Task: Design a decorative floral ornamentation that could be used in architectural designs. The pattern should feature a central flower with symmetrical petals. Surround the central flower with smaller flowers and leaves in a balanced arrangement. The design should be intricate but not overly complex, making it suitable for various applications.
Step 1730:
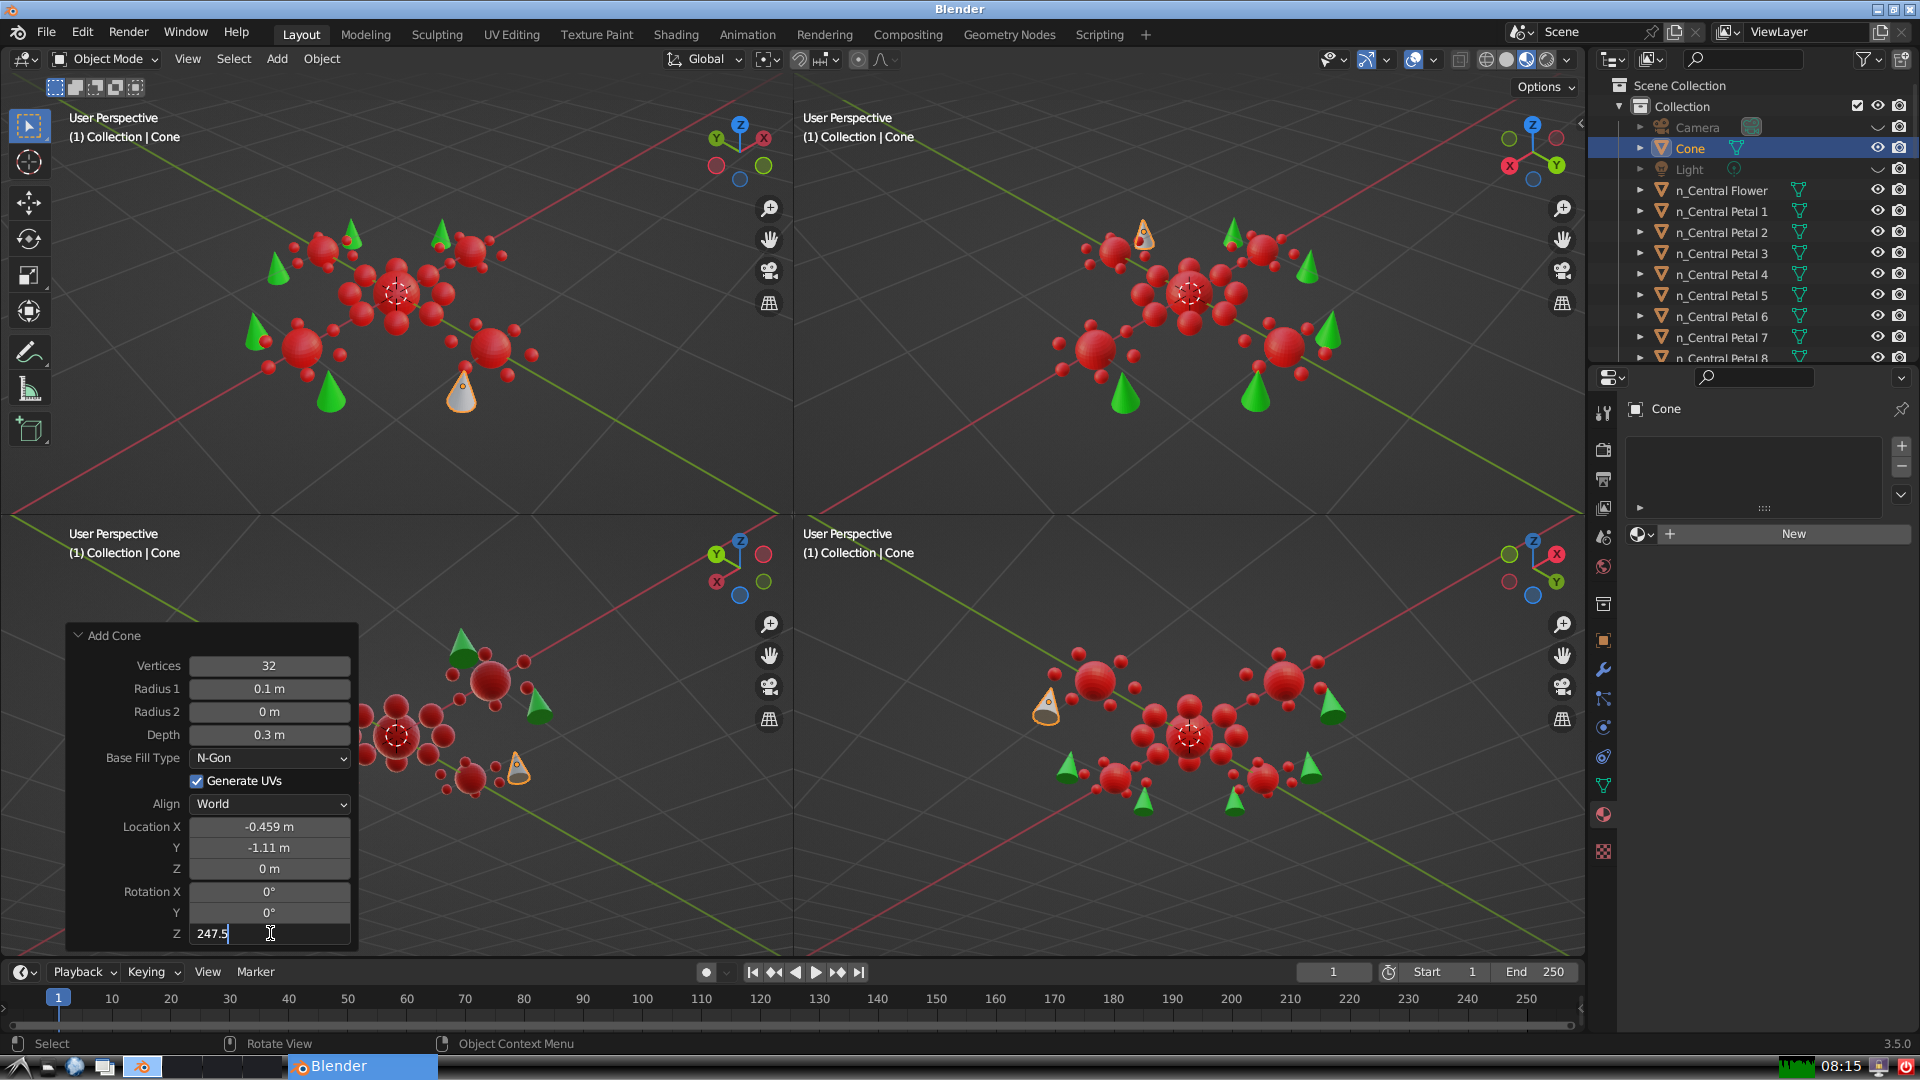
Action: {"key_press": ['Return']}